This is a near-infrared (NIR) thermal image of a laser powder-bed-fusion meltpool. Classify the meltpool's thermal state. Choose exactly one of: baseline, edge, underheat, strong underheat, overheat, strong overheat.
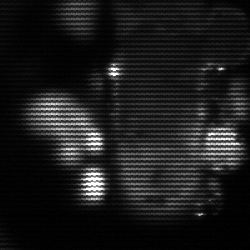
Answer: strong underheat